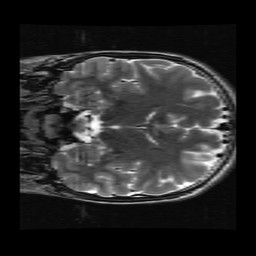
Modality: T2w
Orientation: coronal
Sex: male
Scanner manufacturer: ge
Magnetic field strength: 3 T
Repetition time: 5 s
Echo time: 0.1017 s